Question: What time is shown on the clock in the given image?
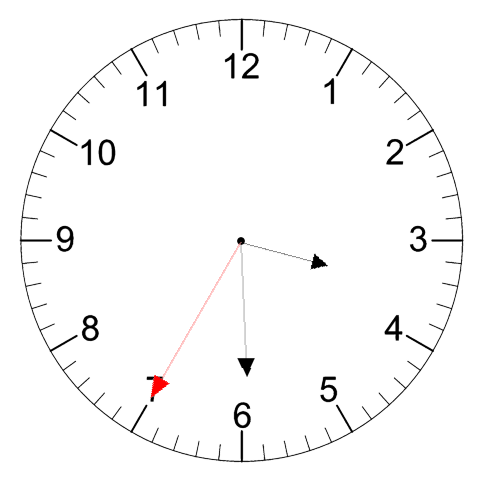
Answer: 03:29:35